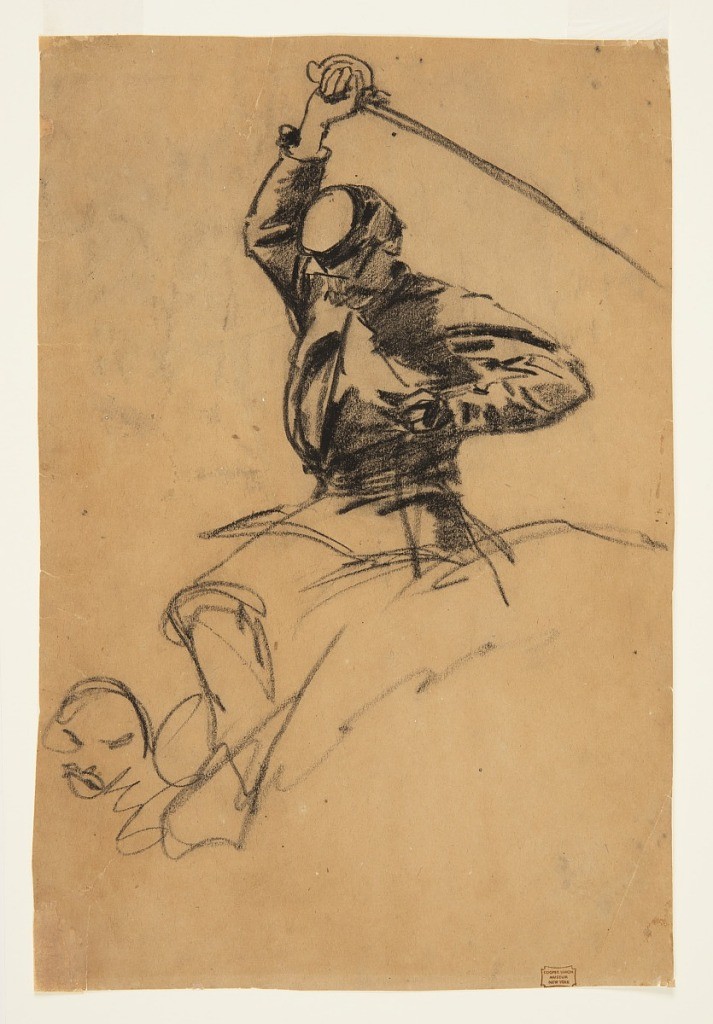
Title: Cavalry Soldier with Sword on Horseback
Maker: Winslow Homer, American, 1836–1910
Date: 1863
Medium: Black chalk on tan wove paper [darkened], lined
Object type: Drawing
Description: Vertical study of soldier on horseback [horse is just suggested], with a sword in the hand of his upraised right arm and the reigns in his left and.